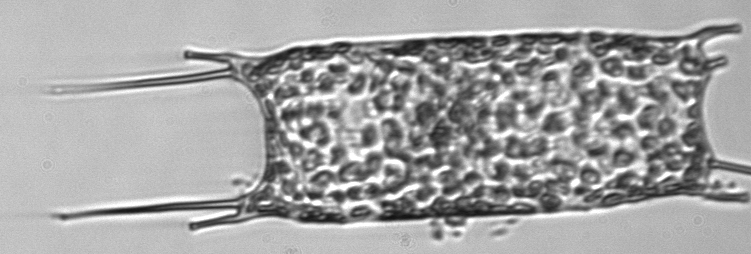
Label: Odontella